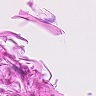
Metastatic tissue present: no